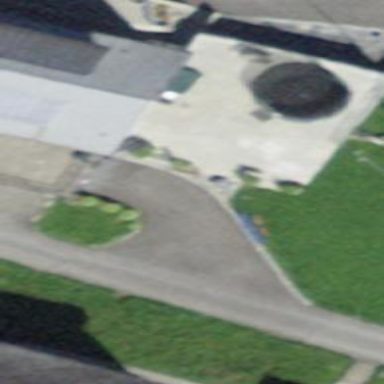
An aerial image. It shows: Garage building.